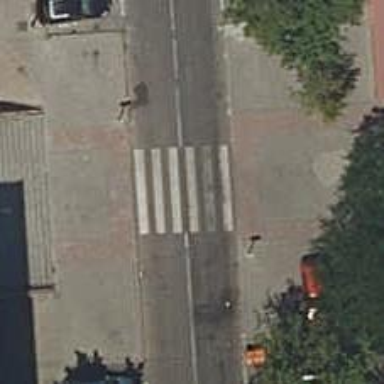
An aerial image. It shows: Uncontrolled crossing on the road.